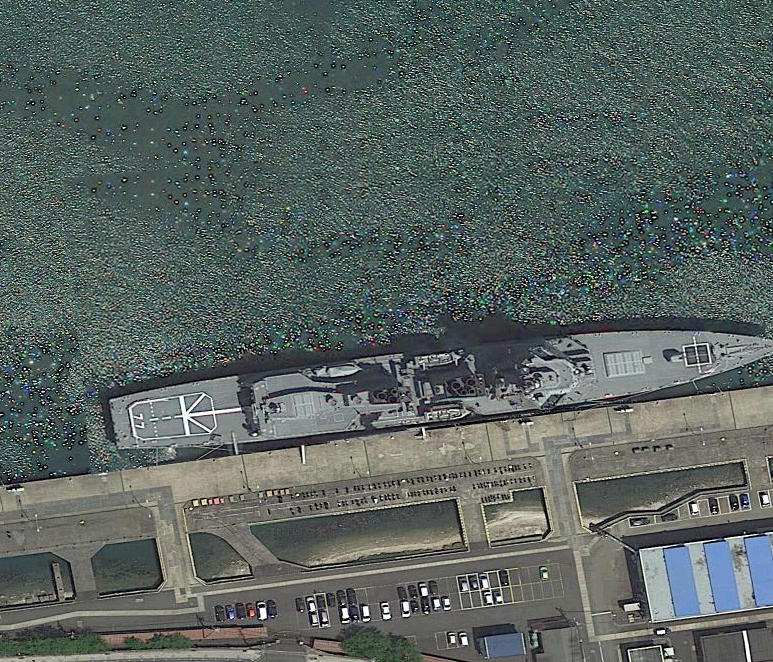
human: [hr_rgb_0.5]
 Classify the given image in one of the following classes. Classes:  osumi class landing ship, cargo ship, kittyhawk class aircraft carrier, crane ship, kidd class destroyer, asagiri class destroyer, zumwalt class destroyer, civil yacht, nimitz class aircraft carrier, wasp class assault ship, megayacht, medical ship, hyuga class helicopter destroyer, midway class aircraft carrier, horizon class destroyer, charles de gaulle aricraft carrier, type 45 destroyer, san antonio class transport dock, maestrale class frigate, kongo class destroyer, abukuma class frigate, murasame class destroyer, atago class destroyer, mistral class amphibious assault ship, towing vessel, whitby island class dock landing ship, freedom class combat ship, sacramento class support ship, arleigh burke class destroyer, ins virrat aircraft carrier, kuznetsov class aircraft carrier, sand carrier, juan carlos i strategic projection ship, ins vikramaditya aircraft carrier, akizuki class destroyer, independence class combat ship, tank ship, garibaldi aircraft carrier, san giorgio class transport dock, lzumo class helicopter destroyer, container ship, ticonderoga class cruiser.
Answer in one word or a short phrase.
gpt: Atago class destroyer